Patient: sex F, age 43
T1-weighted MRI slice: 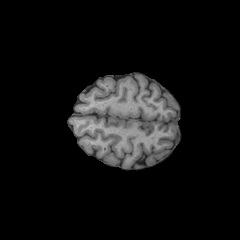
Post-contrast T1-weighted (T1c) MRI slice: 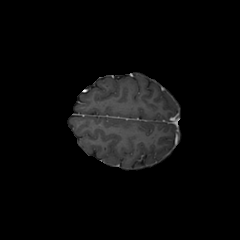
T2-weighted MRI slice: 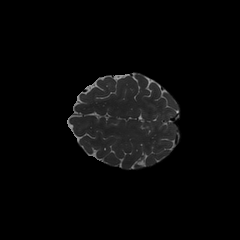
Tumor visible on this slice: no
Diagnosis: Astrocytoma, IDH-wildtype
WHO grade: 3